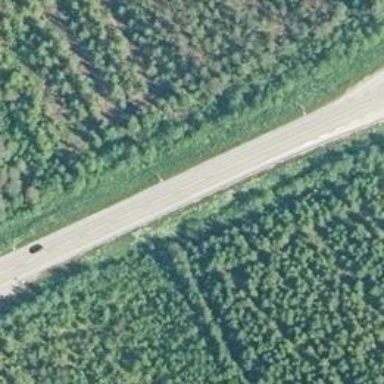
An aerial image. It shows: Asphalt road classified as trunk highway.